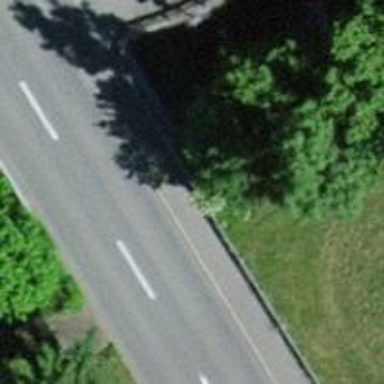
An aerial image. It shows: Sidewalk on asphalt footway bridge.